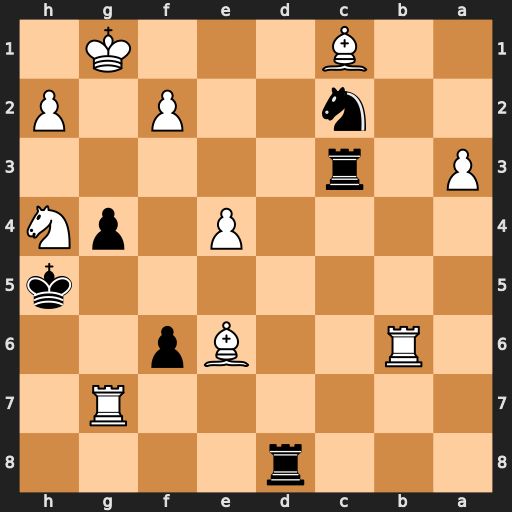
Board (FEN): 3r4/6R1/1R2Bp2/7k/4P1pN/P1r5/2n2P1P/2B3K1
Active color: b
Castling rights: -
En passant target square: -
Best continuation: Rd1+ Kg2 Ne1+ Kf1 Nf3+ Ke2 Re1#